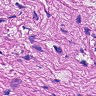
Metastatic tissue present: no